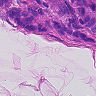
Metastatic tissue present: yes